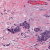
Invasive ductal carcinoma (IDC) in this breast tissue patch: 0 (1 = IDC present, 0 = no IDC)